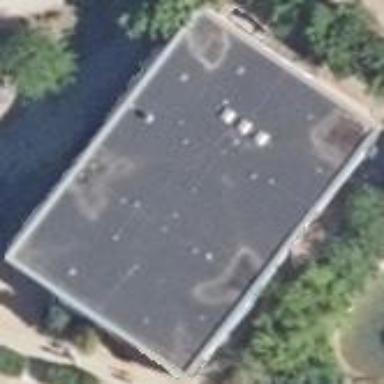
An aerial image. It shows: Kindergarten building.